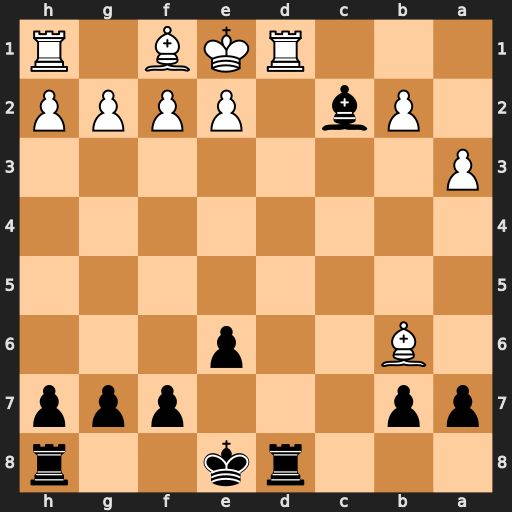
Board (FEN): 3rk2r/pp3ppp/1B2p3/8/8/P7/1Pb1PPPP/3RKB1R
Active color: b
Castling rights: Kk
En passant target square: -
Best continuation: Rxd1#